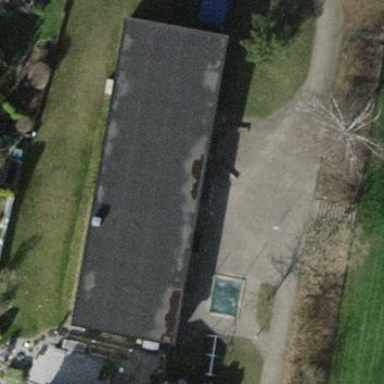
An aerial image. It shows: School building with flat roof.